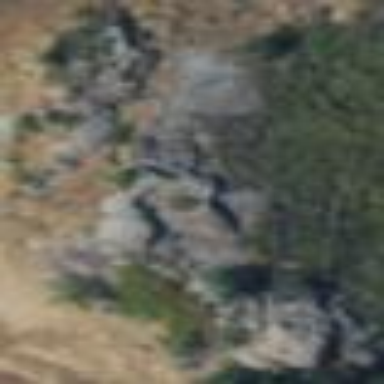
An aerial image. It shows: Landscape dominated by bare rock.